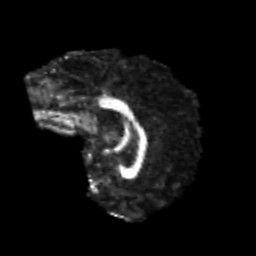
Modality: FA
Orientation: sagittal
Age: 24
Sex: female
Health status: healthy
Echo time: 0.074 s